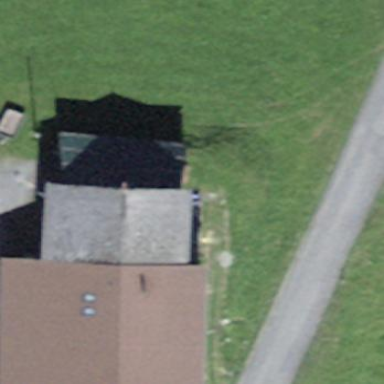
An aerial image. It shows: Farm building.